Question: When rendering the following image (right-click + view image to see full size):

of size 4800x320 with html5 'canvas.drawImage()' and trying to crop a partial 480x320 image from it, the canvas blows the image up.
Here is my code:
'''
var canvas = document.createElement('canvas');
canvas.setAttribute('id', 'my-canvas');
canvas.style.width = 480;
canvas.style.height = 320;
canvas.style.display = 'block';
document.body.appendChild(canvas);
var img=document.createElement('img');
img.src='http://cdn.cocimg.com/bbs/attachment/Fid_14/14_29173_56b5563d9a81a86.png';
img.onload = function () {
var c=document.getElementById('my-canvas');
var ctx=c.getContext('2d');
ctx.drawImage(img,480,0,480,320,0,0,480,320);
}
'''
also, when I draw the image to a smaller scale, it suddenly fits:
'''
var canvas = document.createElement('canvas');
canvas.setAttribute('id', 'my-canvas');
canvas.style.width = 480;
canvas.style.height = 320;
canvas.style.display = 'block';
document.body.appendChild(canvas);
var img=document.createElement('img');
img.src='http://cdn.cocimg.com/bbs/attachment/Fid_14/14_29173_56b5563d9a81a86.png';
img.onload = function () {
var c=document.getElementById('my-canvas');
var ctx=c.getContext('2d');
ctx.drawImage(img,480,0,480,320,0,0,240,160);
}
'''
does anyone knows why that is?
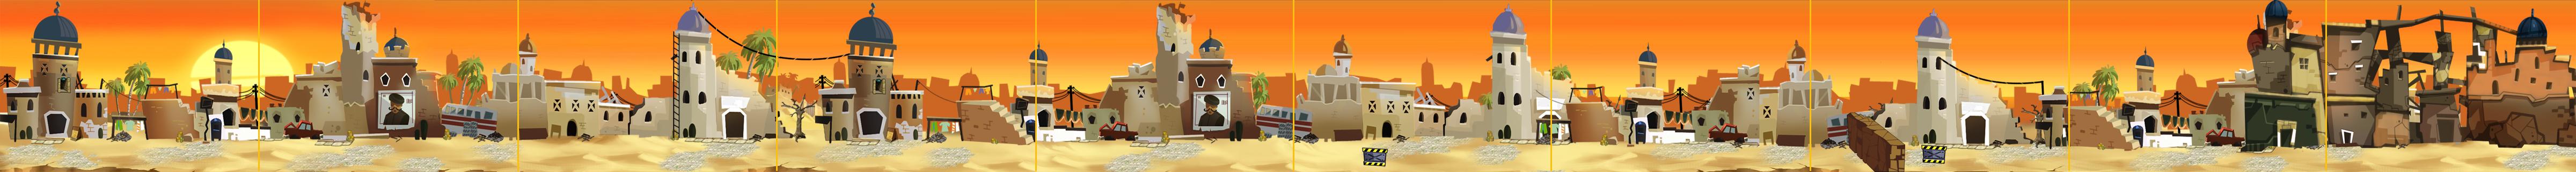
Answer: Canvas' default size is 300x150 pixels. Setting the size won't change the bitmap size. The bitmap is set with its own width/height properties/attributes directly on the element. If not the bitmap will be stretched to fill the element CSS size.
Change these:
'''
canvas.style.width = 480;
canvas.style.height = 320;
'''
to
'''
canvas.width = 480;
canvas.height = 320;
'''
You can also setup your code to reuse the context:
'''
//var c=document.getElementById('my-canvas'); // you already have this as canvas
var ctx=canvas.getContext('2d'); // global/parent scope
var img=document.createElement('img');
img.src='http://cdn.cocimg.com/bbs/attachment/Fid_14/14_29173_56b5563d9a81a86.png';
img.onload = function () {
ctx.drawImage(img,480,0,480,320,0,0,480,320);
}
'''